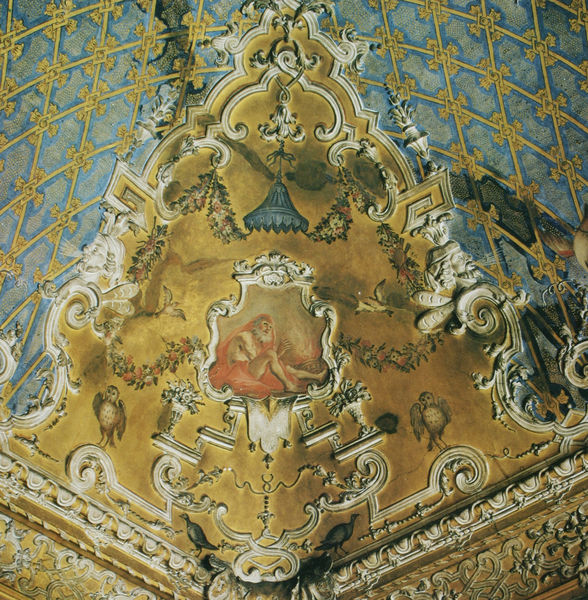
Titel: Palazzo Madama, Sala delle Quattro Stagioni, Gestaltung der Decke
Künstler: Domenico Guidobono
Standort: Torino
Institution: Palazzo Madama e Casaforte degli Acaja
Schlagwörter: akt, blau, gemälde, gott, himmel, mann, nackt, schatten, vogel, weiß, gelb, ocker, sitzen, ausschnitt, blume, blumen, braun, frau, lampe, schwarz, türkis, blüten, dach, rot, tiere, tuch, beige, karo, malerei, muster, ornament, bart, architektur, arm, barock, mensch, vollbart, öl, felder, vögel, zweige, gitter, kirche, figur, gewand, gold, mantel, sitzend, decke, girlande, rokoko, ranken, relief, ecke, lampenschirm, formen, rand, figuren, kuppel, tapete, detail, symmetrie, floral, ornamente, verzierung, leuchter, stuck, vasen, foto, gewölbe, alter, philosoph, denken, medaillon, stilisiert, pfau, zwickel, girlanden, fragment, sandfarben, fries, wappen, raute, rauten, schnörkel, kreuze, voluten, männlich, eck, baldachin, bettler, heiliger, volute, blumenranken, deckengemälde, fresko, rebhuhn, schnecken, gerahmt, eule, prophet, verzierungen, rosetten, raster, deckenmalerei, eremit, hieronymus, uhu, kreuzungen, blumengirlanden, deckenfresko, pfaue, pfauen, eulen, regence, stichkappe, stuckierung, stuckatur, seidentapete, netzt, ausbessern, blumenvasen, renovieren, restauratur